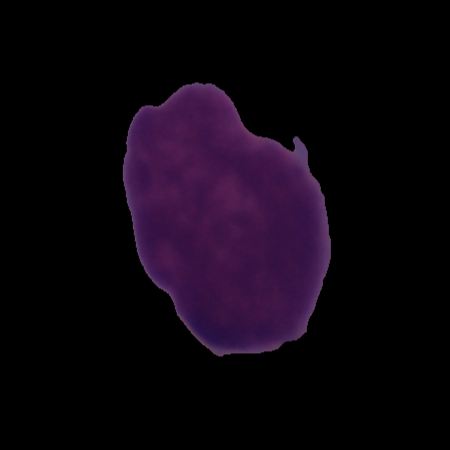
Label: cancer